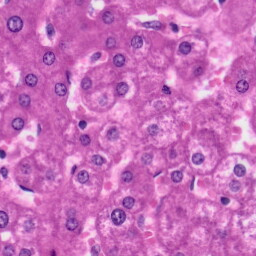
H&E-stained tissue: Liver